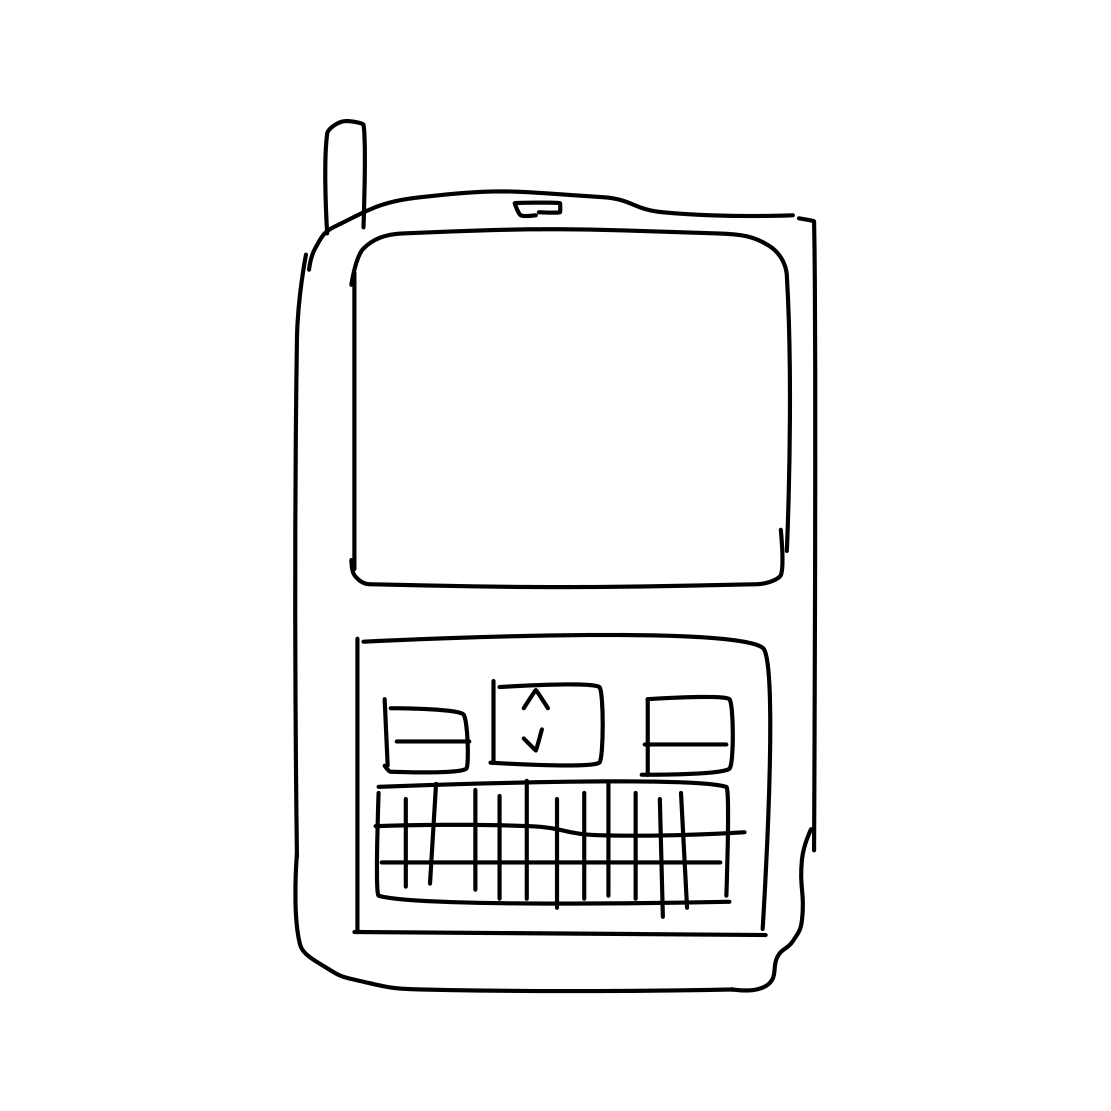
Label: cell phone